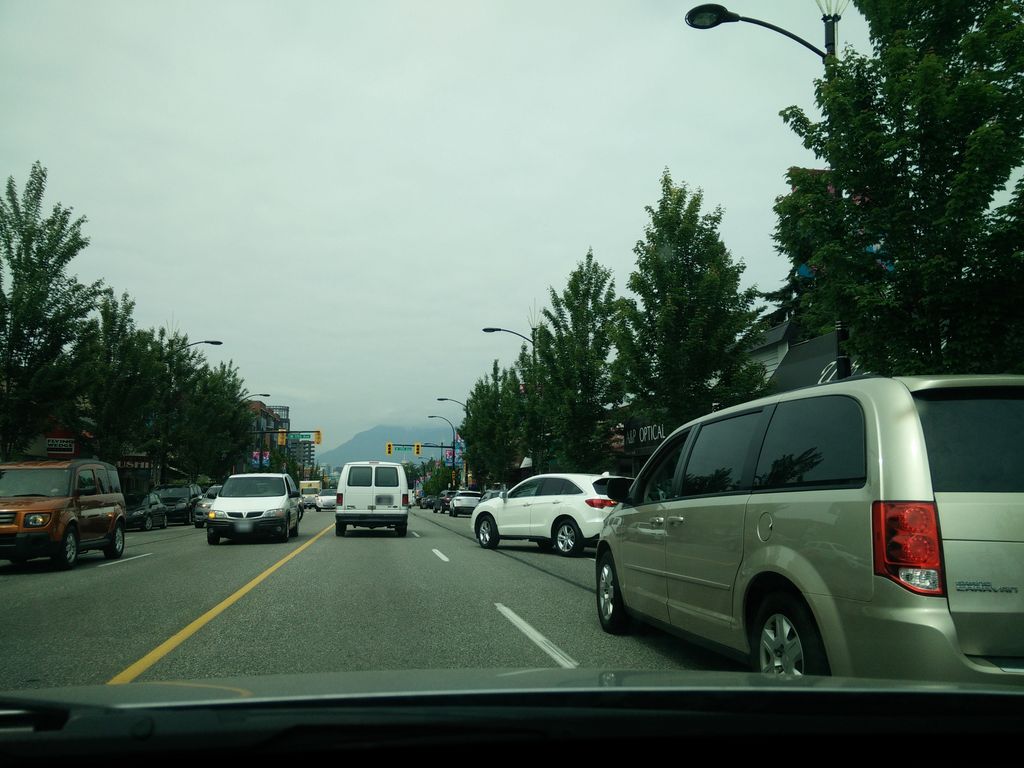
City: vancouver